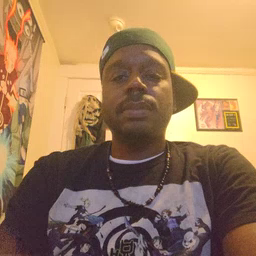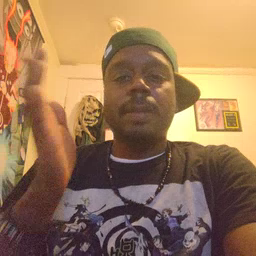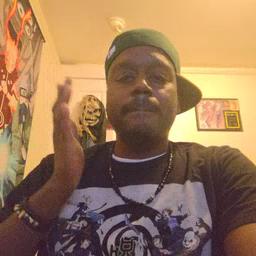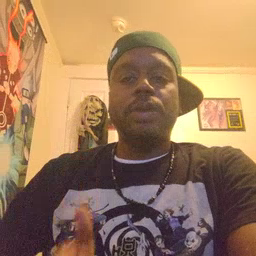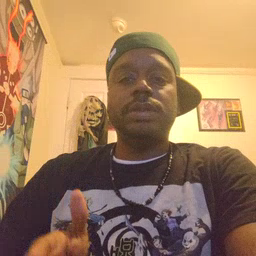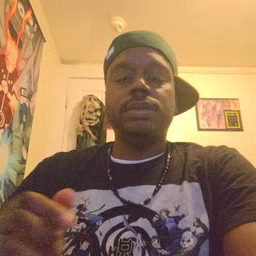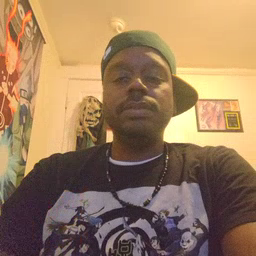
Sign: person